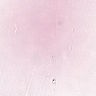
Metastatic tissue present: no